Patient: sex M, age 48
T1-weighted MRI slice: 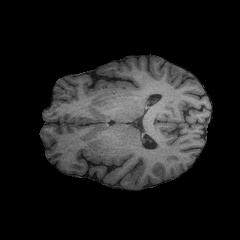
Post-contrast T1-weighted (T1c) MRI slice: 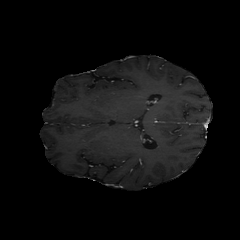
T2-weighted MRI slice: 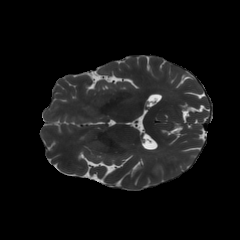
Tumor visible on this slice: no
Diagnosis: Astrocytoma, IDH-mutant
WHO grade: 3